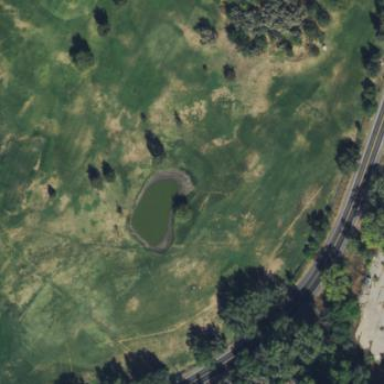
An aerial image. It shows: Finely mowed grass area designated as golf fairway.